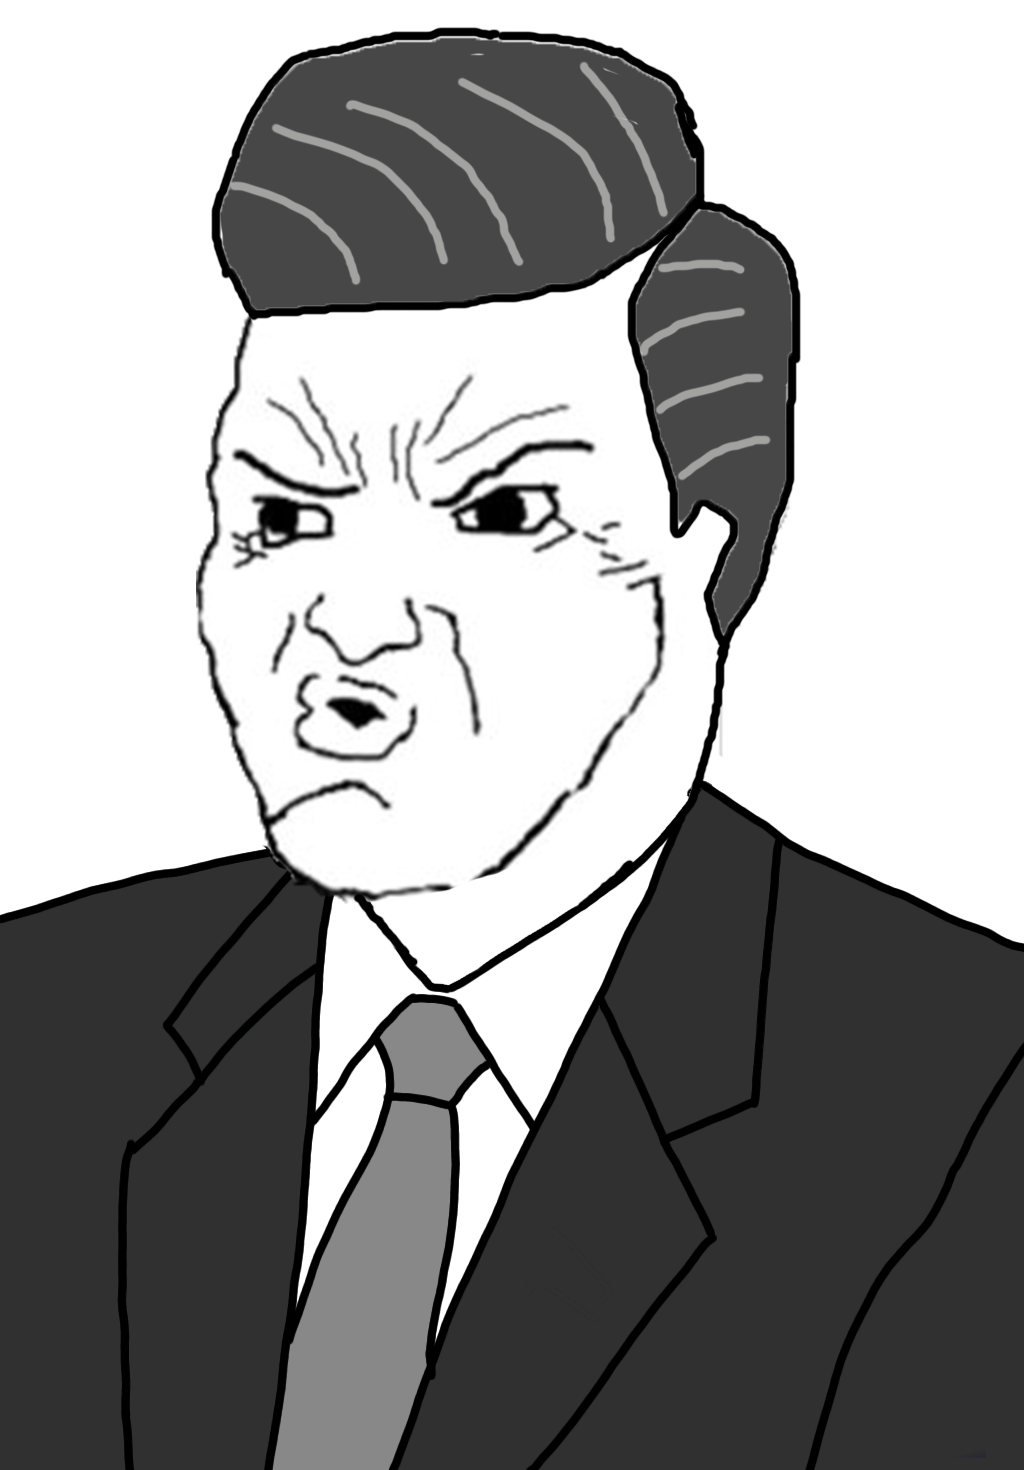
Label: 5_Hooker